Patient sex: M
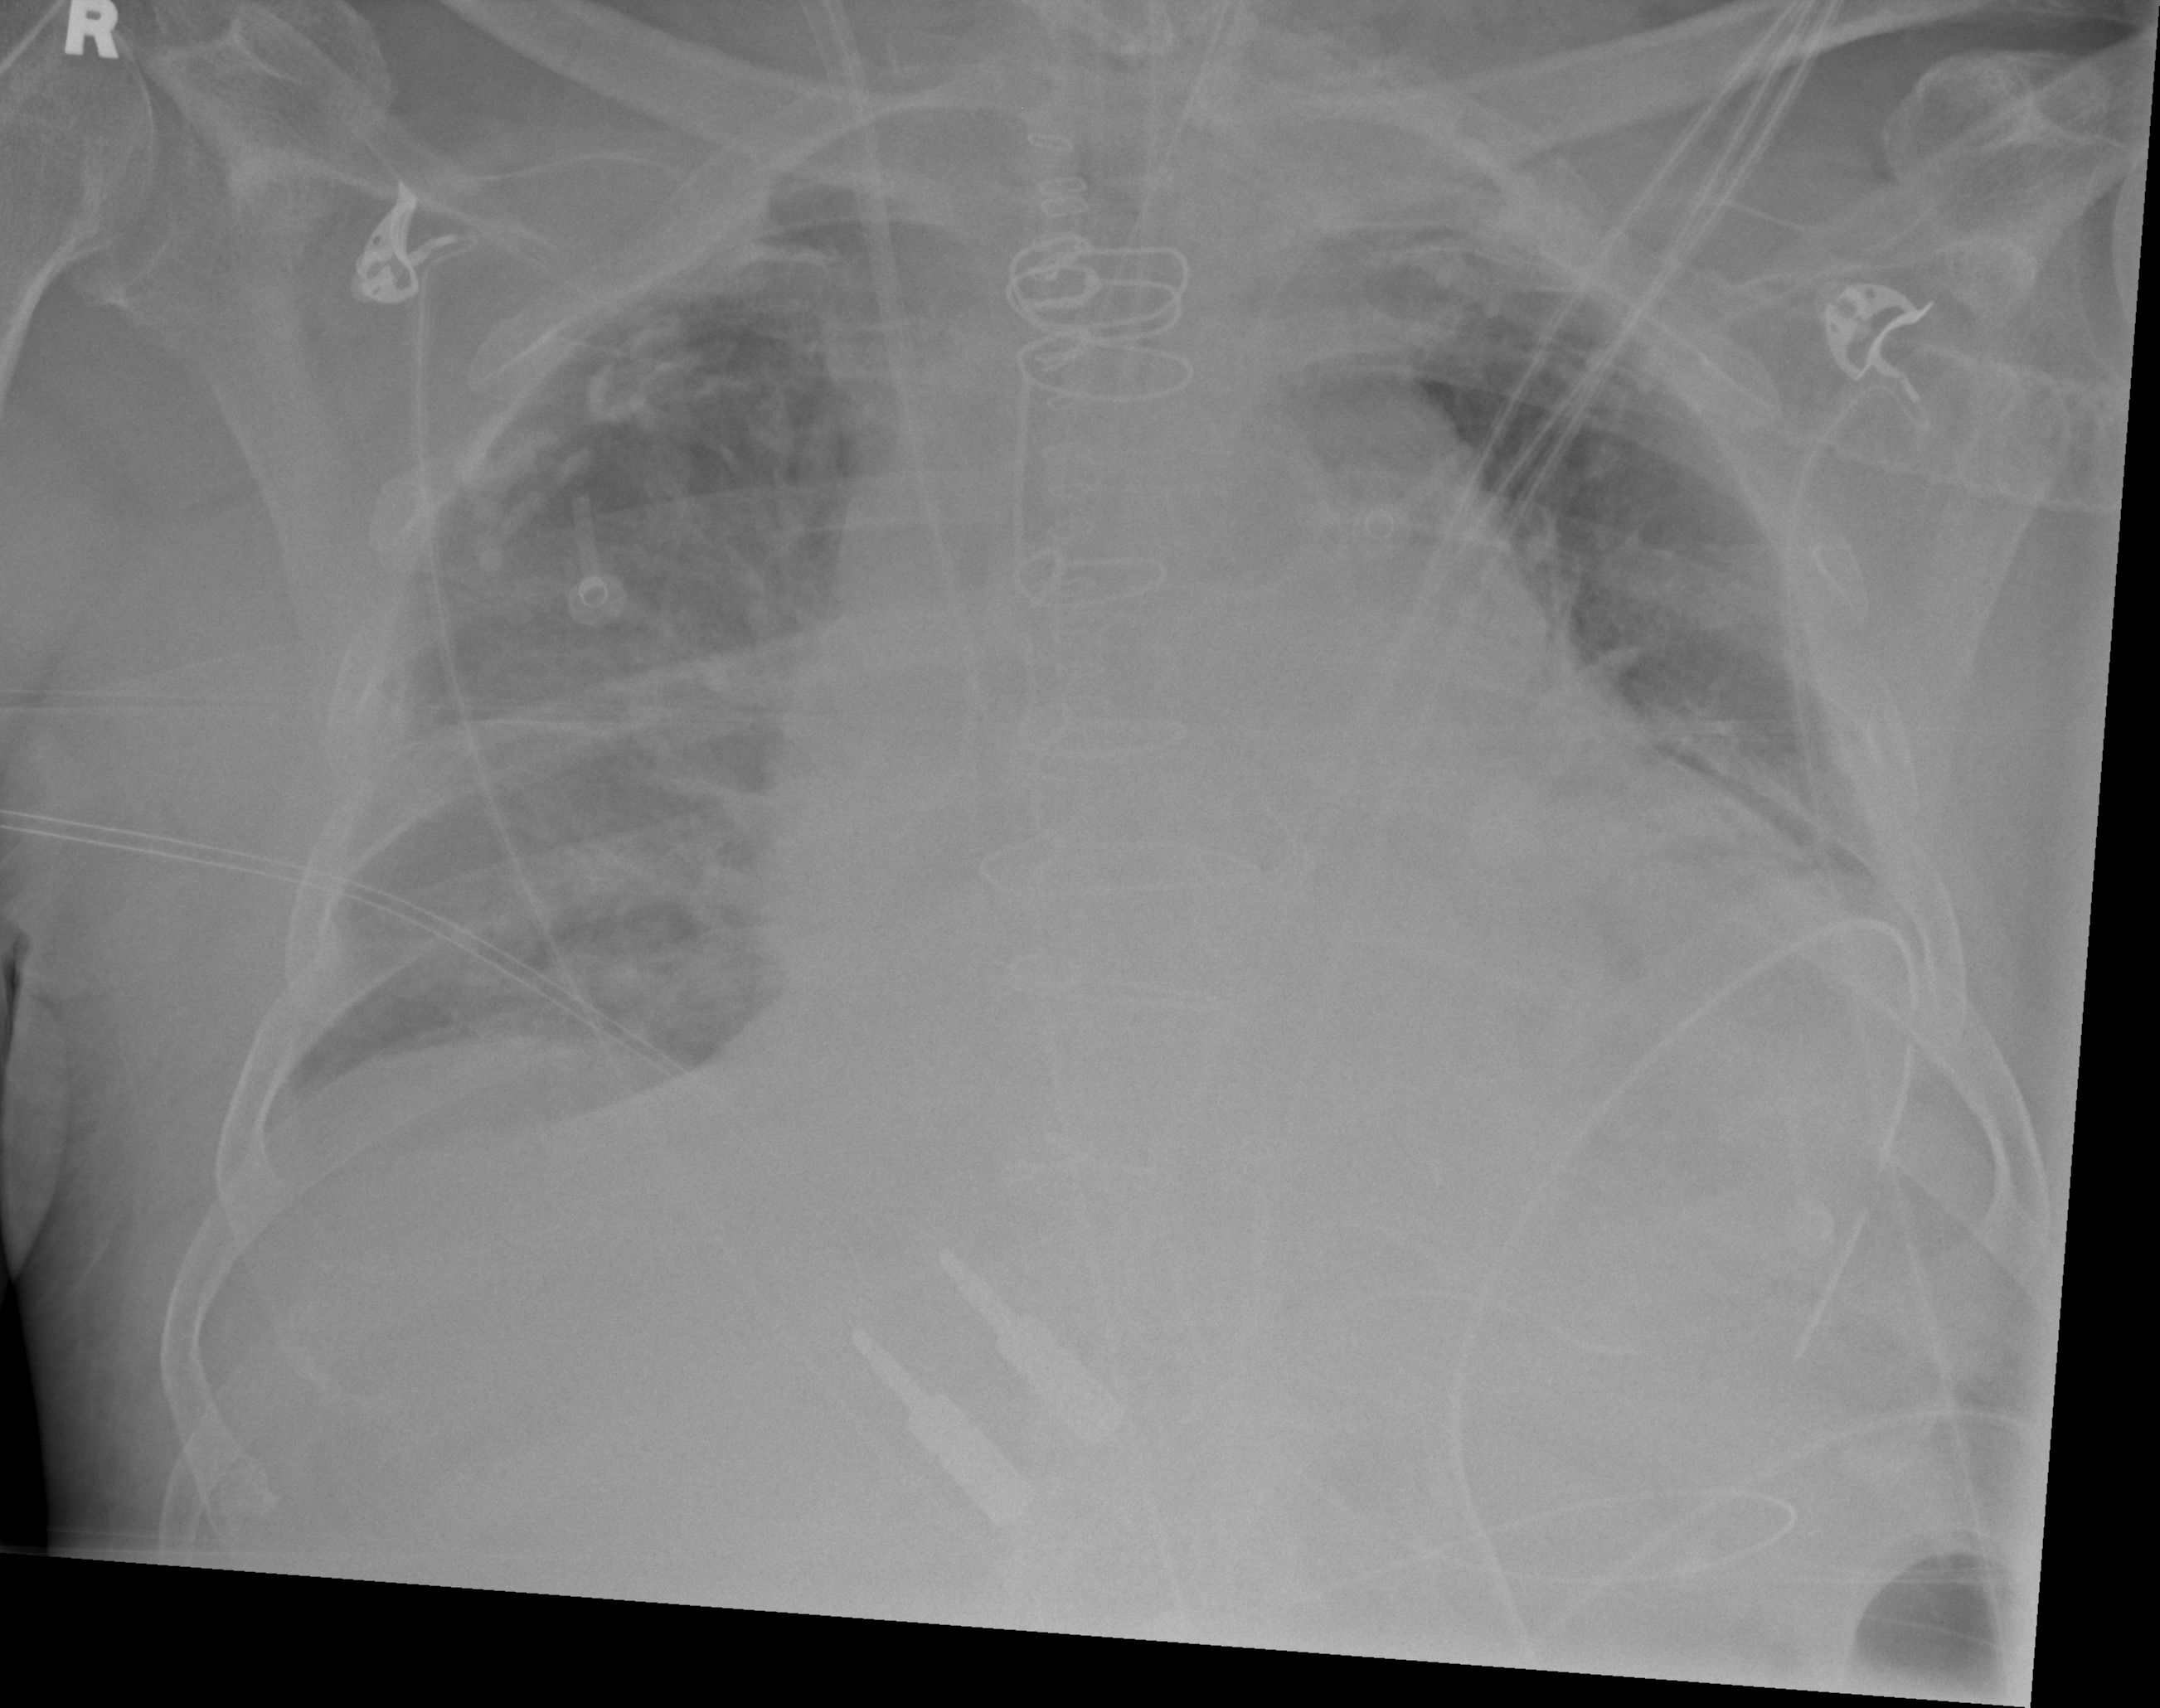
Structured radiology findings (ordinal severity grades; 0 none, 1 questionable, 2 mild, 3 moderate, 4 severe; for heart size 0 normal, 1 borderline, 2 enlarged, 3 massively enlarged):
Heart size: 2
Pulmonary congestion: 0
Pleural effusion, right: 2
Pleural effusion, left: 3
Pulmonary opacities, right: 0
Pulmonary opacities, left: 0
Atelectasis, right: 2
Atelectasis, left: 2